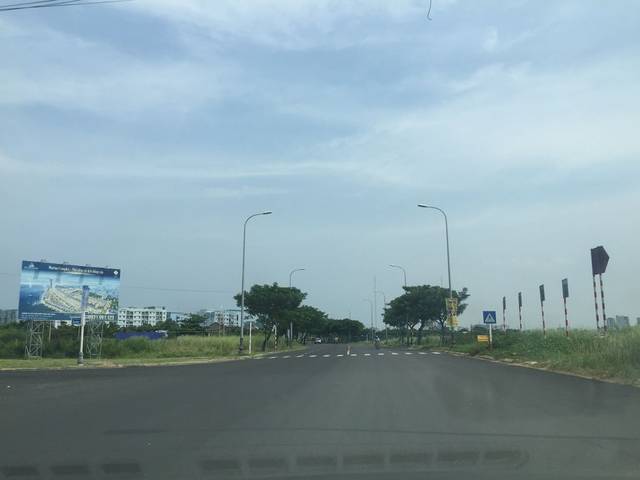
Region: Vietnam
Coordinates: 16.091, 108.227